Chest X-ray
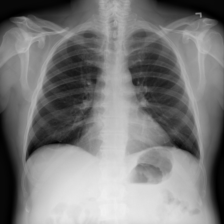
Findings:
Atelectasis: negative
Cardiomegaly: negative
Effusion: negative
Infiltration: negative
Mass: negative
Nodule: negative
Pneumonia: negative
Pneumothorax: negative
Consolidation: negative
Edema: negative
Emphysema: negative
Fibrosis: negative
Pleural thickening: negative
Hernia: negative